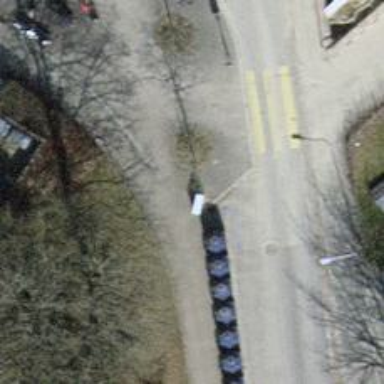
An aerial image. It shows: Recycling container at amenity designated for recycling.